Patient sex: F
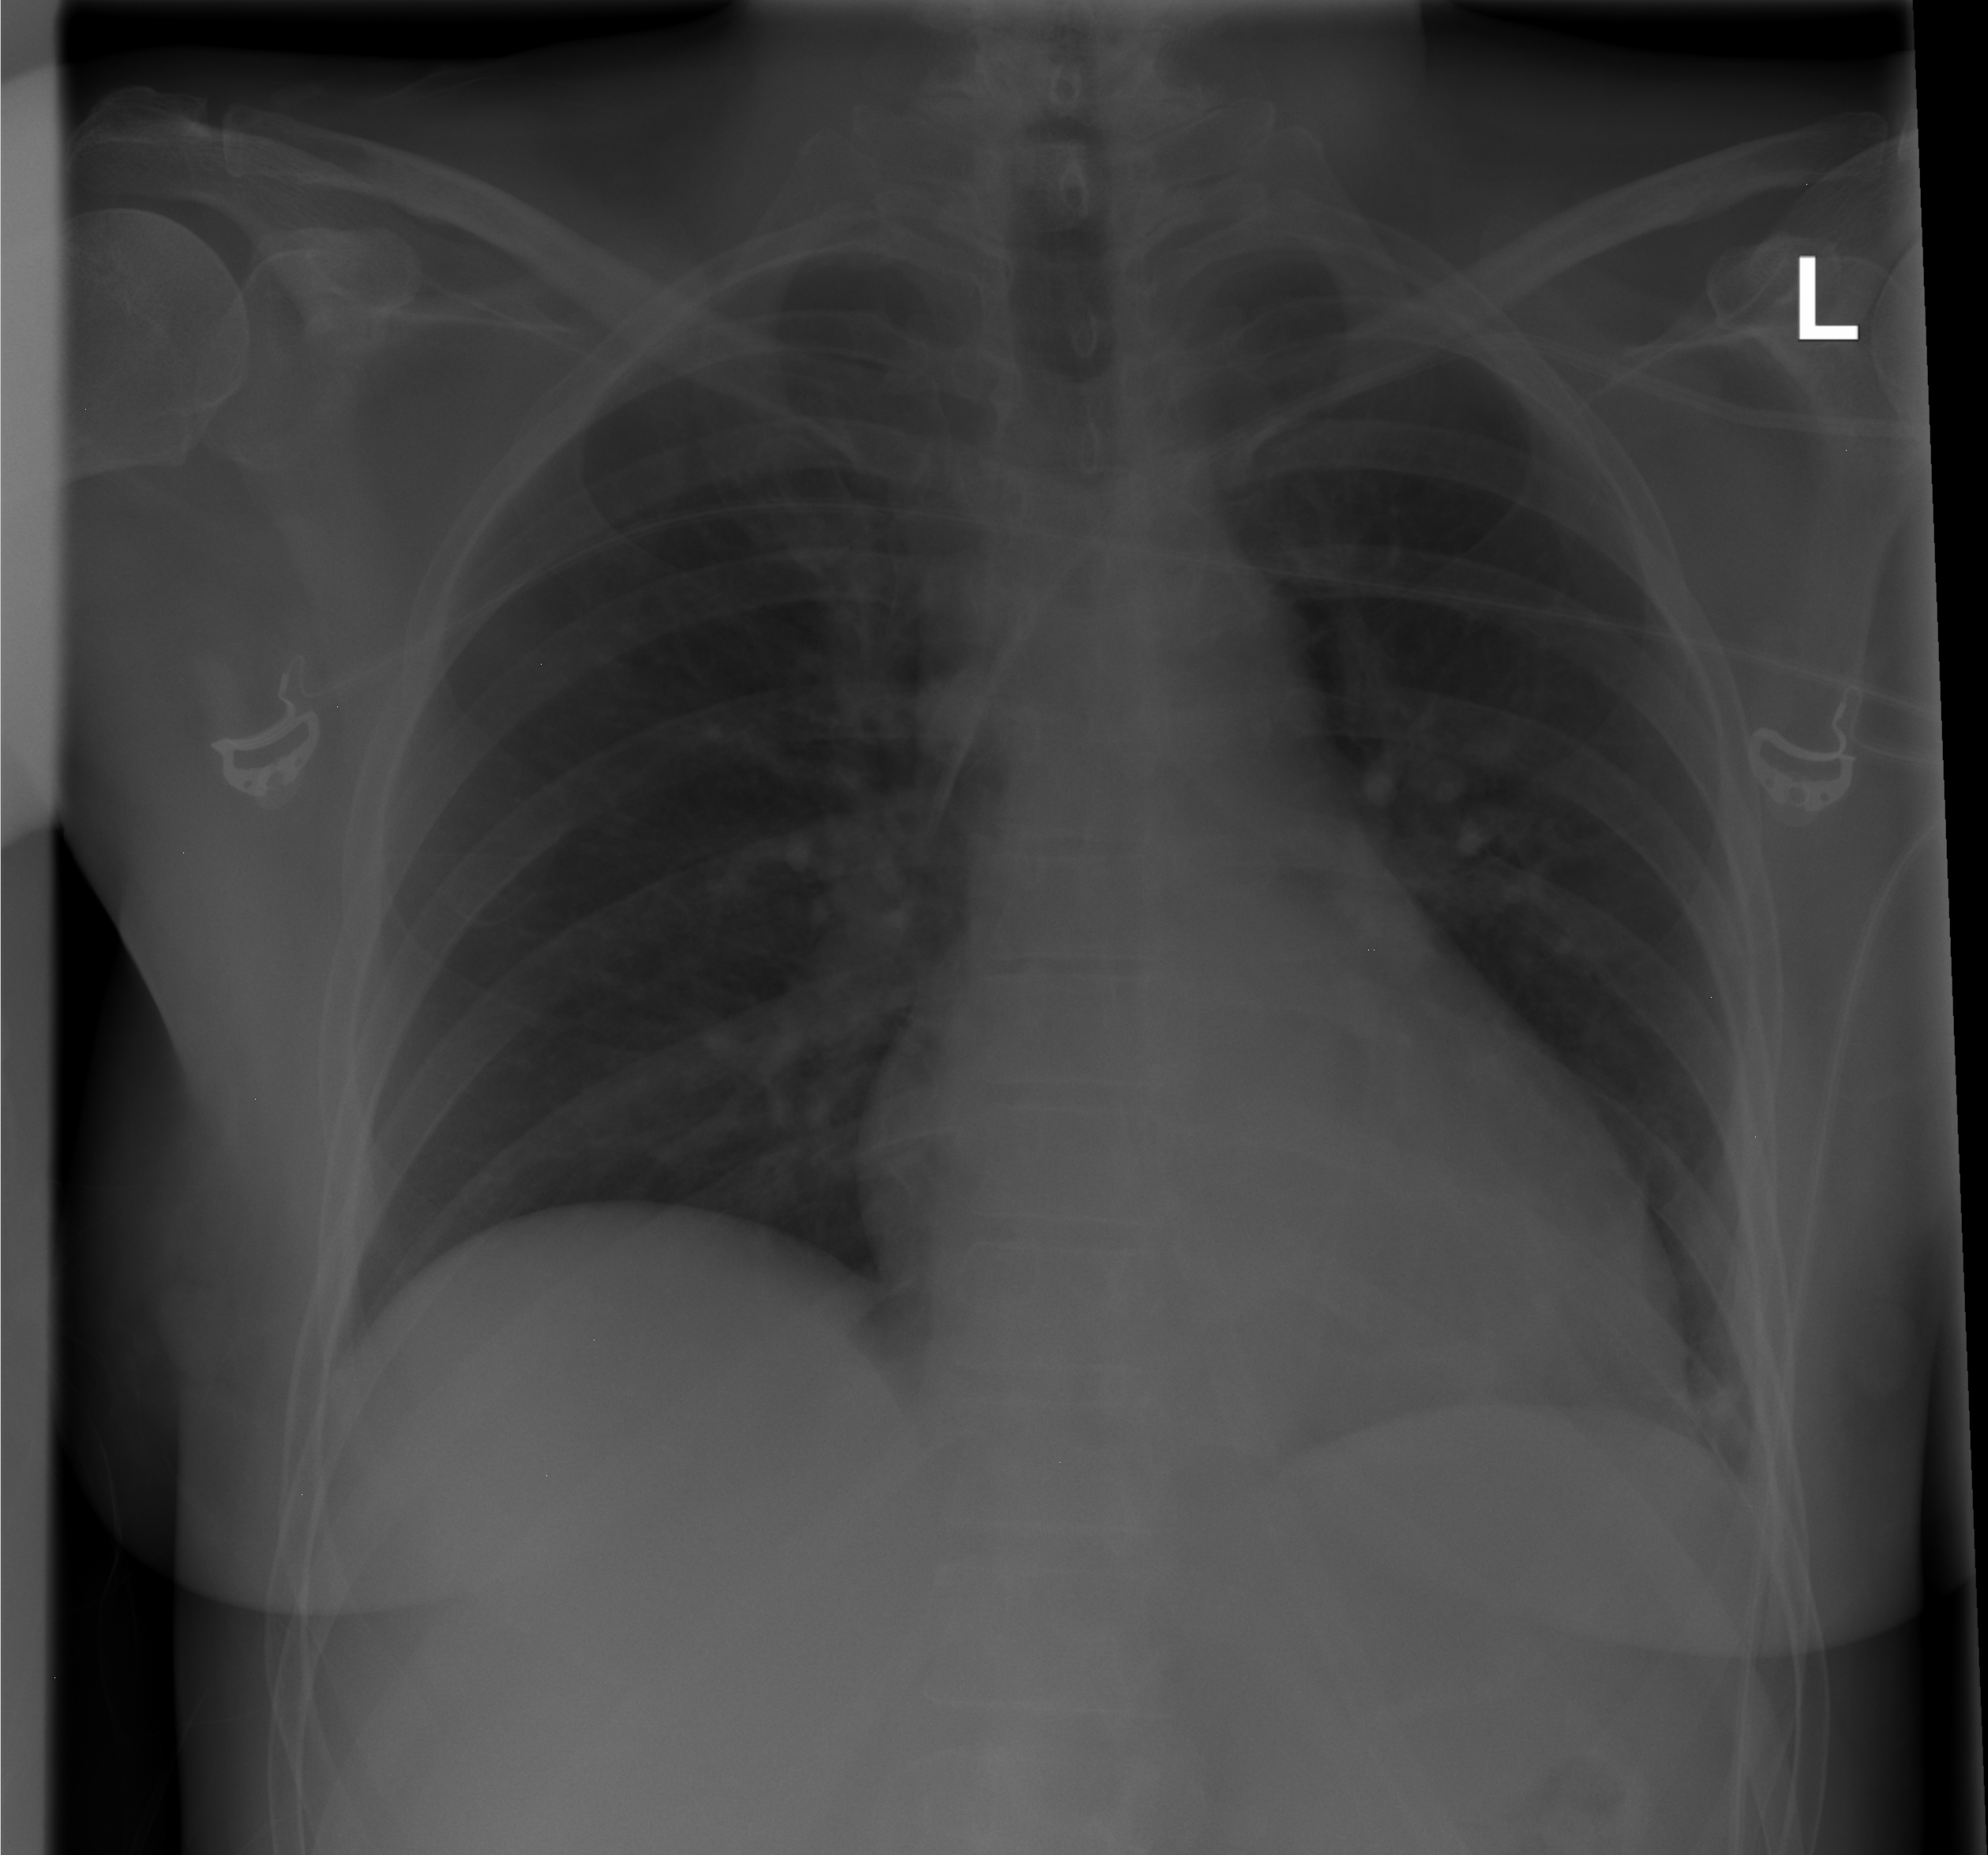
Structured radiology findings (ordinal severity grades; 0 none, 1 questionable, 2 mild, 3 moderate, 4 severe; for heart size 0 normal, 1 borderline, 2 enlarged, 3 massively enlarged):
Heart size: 1
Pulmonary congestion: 0
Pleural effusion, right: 0
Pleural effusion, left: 0
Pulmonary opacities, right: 0
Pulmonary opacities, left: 0
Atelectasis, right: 0
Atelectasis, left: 2